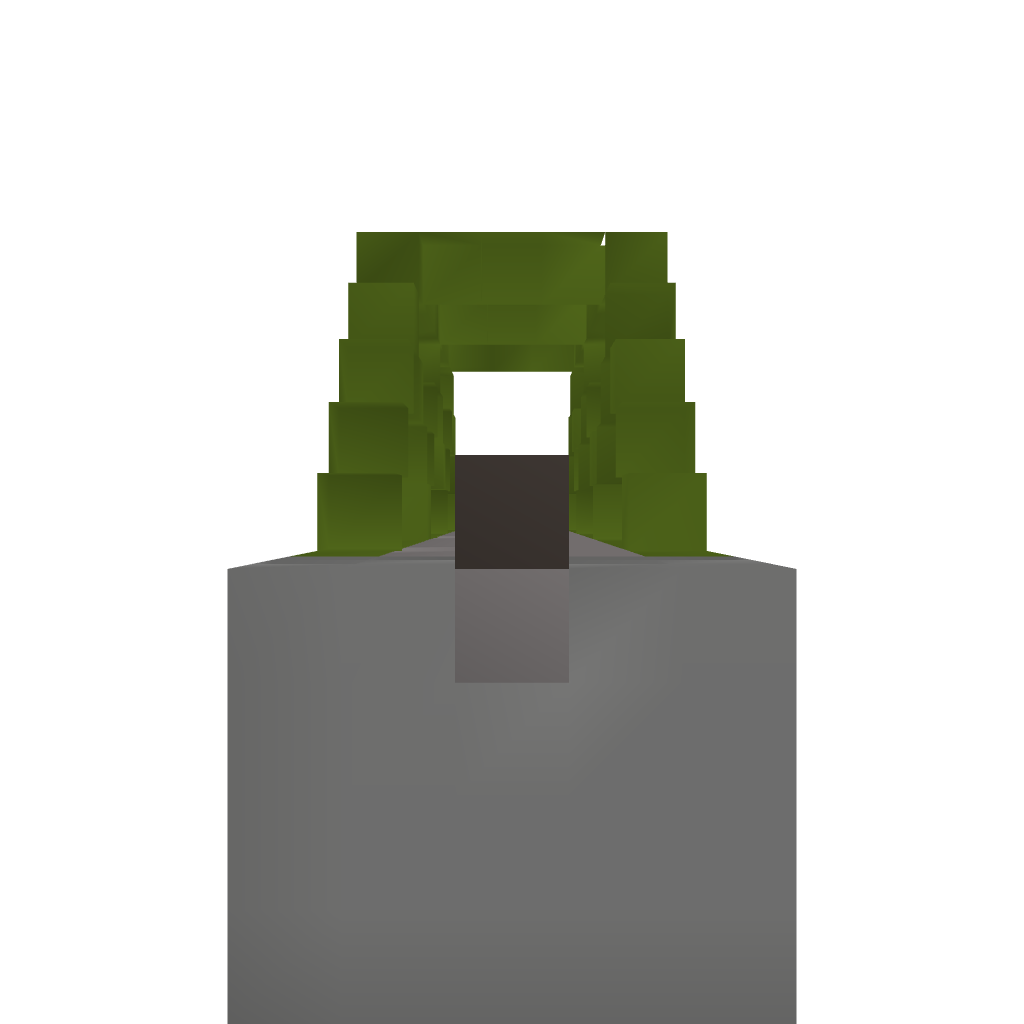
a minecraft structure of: Small Railway Bridge 1 track